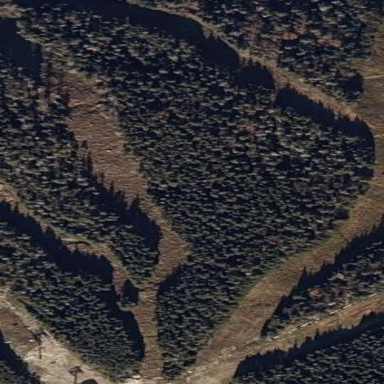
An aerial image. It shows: Coniferous forest area.